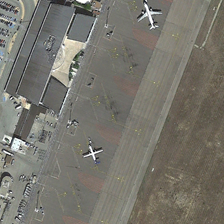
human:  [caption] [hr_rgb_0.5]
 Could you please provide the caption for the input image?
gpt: two planes are in an airport near a large parking lot .

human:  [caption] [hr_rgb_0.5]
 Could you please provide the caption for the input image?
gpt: two planes are in an airport near a large parking lot .

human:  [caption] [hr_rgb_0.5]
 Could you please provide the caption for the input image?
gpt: two planes are in an airport near a large parking lot .

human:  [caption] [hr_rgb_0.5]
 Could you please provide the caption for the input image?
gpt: two planes are in an airport near a large parking lot .

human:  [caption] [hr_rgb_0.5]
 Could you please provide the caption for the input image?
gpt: two planes are in an airport near a large parking lot .